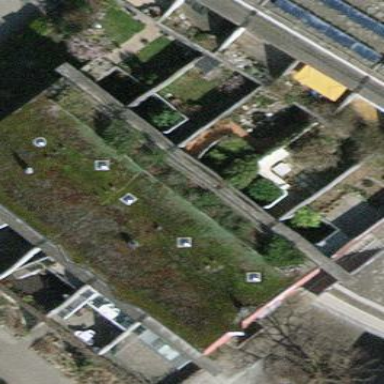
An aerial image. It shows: Terrace building.